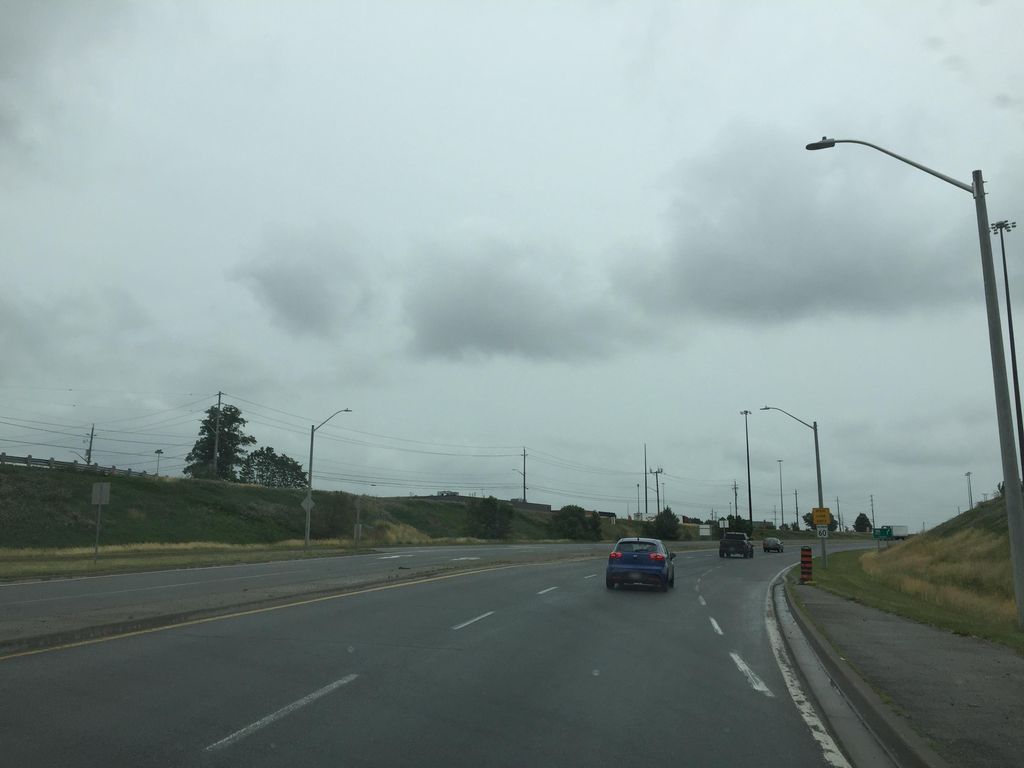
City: kitchener-waterloo